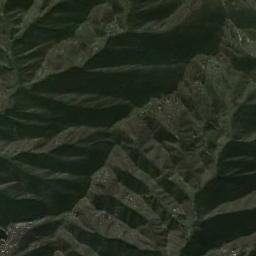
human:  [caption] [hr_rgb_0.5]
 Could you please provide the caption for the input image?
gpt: The mountains are winding and undulating .

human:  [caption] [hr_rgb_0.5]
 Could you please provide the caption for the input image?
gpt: The folded mountain consists of some ridges and valleys .

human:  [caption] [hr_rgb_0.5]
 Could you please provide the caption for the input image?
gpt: The mountain is full of green plants .

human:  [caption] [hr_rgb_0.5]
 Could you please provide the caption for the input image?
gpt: This mountain is completely covered by vegetation .

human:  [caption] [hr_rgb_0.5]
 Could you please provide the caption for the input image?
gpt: There are many ridges on the brown mountain .